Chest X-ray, PA view. Patient: 45 years old, sex M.
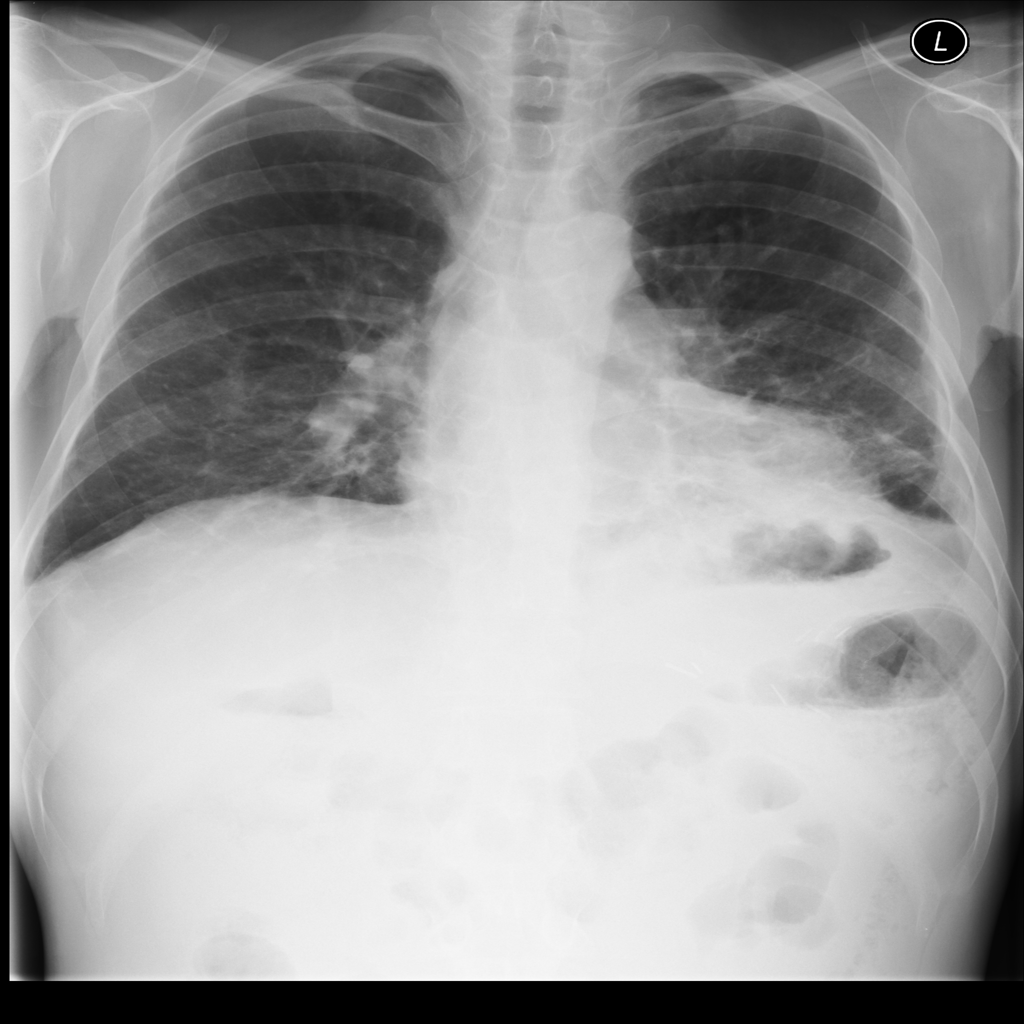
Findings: Atelectasis, Infiltration